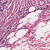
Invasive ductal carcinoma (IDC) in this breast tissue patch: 1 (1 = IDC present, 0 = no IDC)